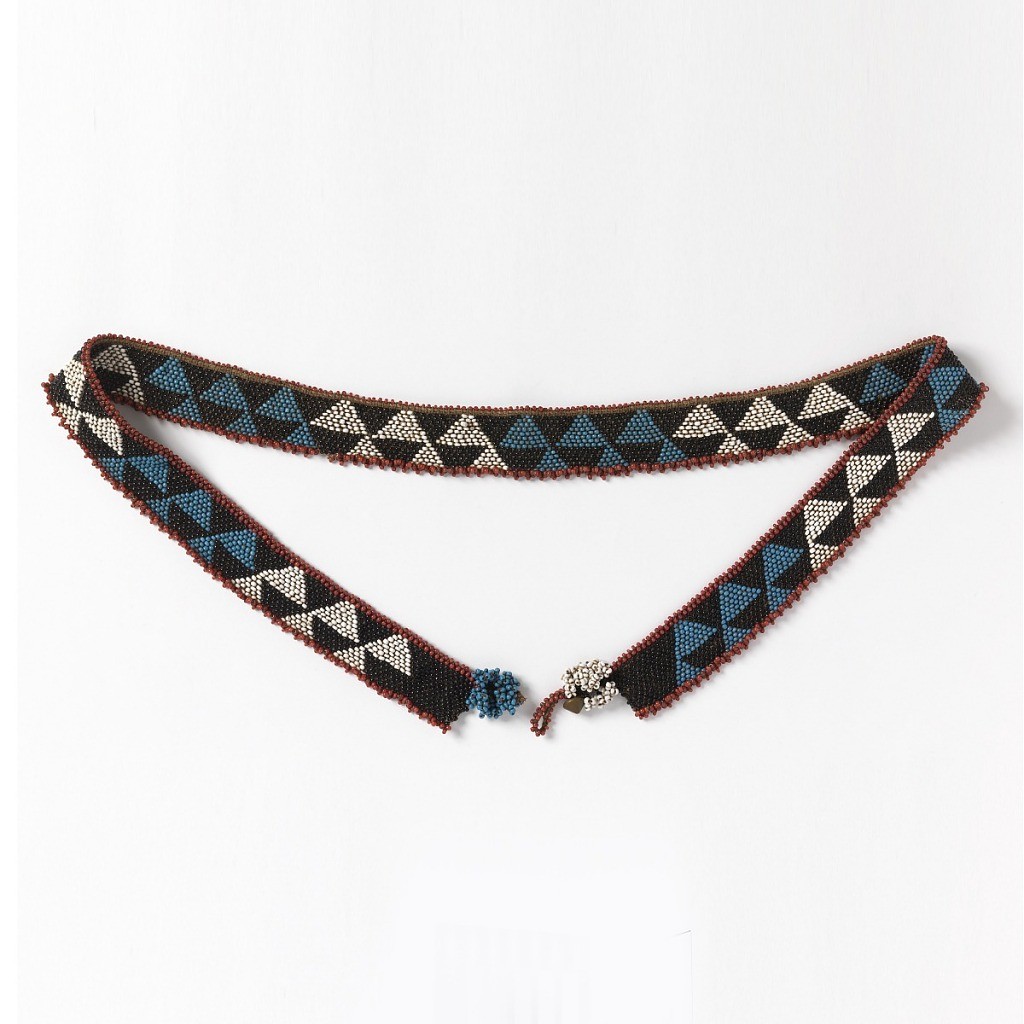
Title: Belt
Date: late 19th–early 20th century
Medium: glass beads, metal fasteners
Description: Long, narrow beaded belt with a design of opposing triangles in black, blue, and white, with red beads on long edges. Fastened with cone-shaped metal buttons.